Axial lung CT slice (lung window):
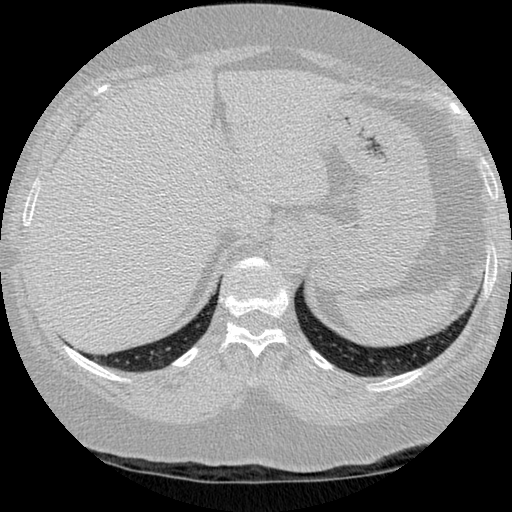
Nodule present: no